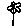
Label: flower